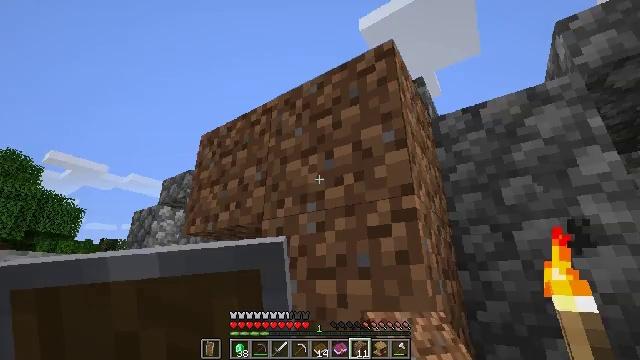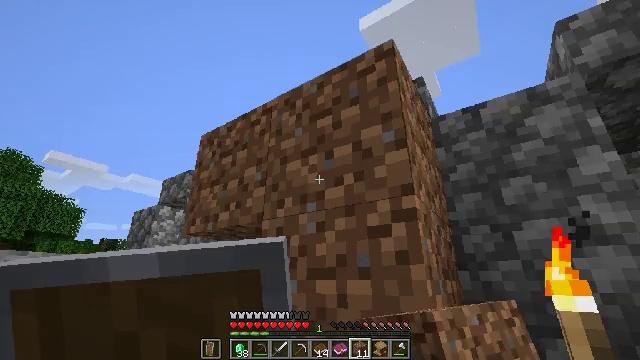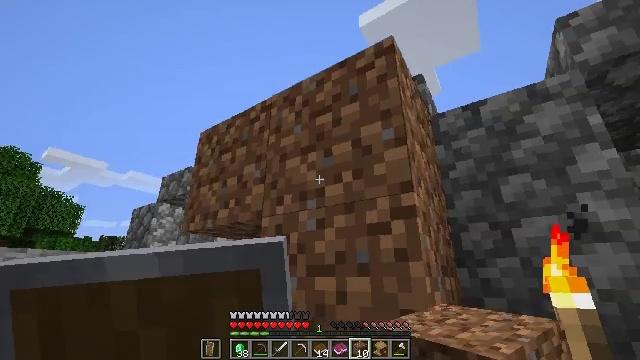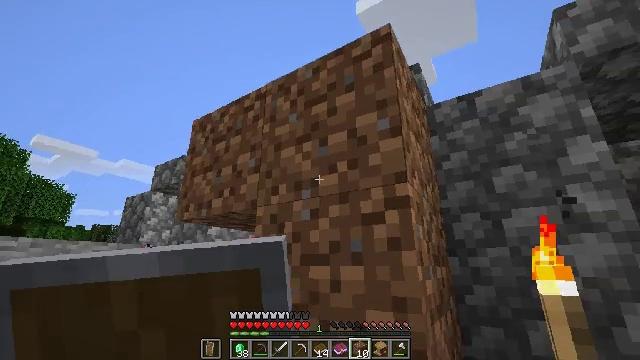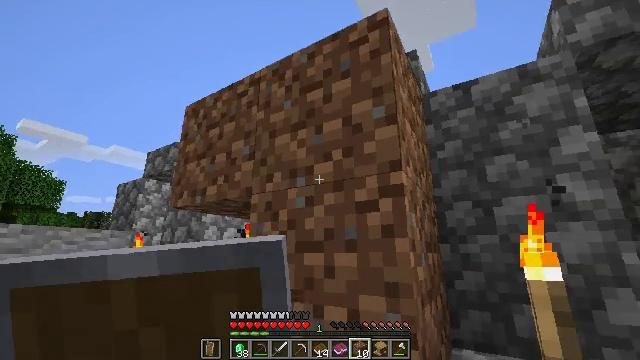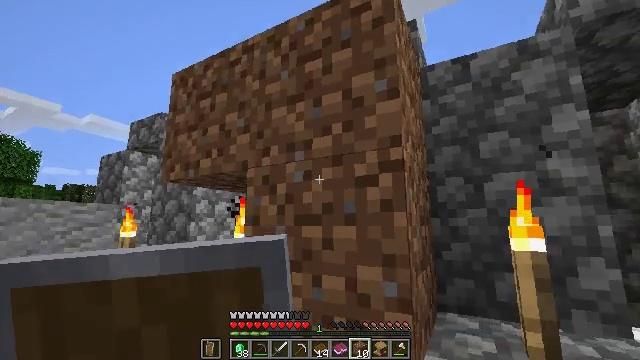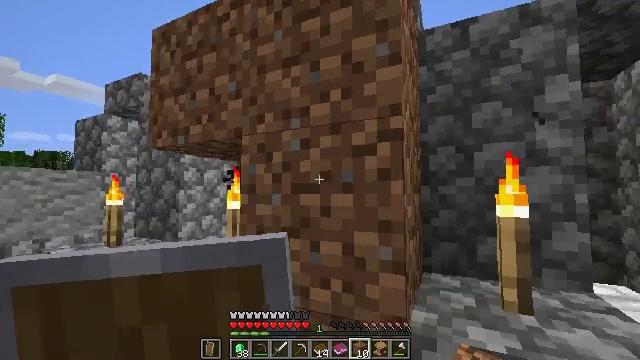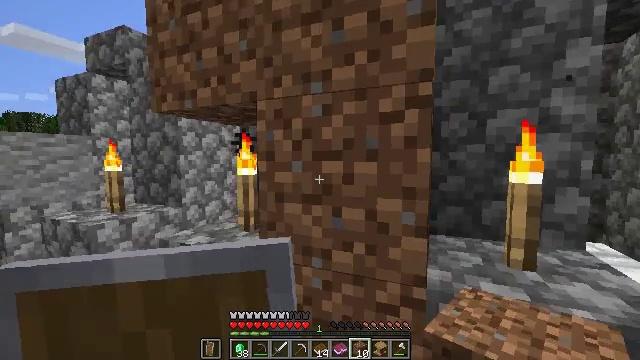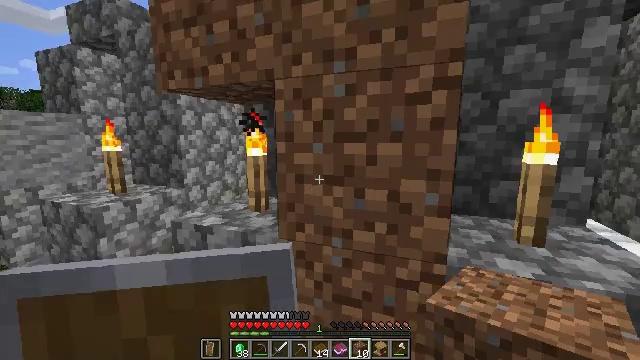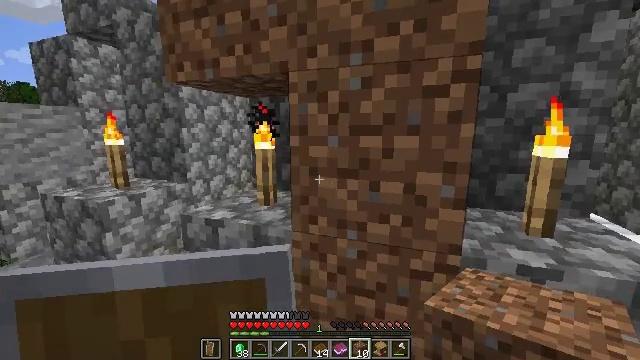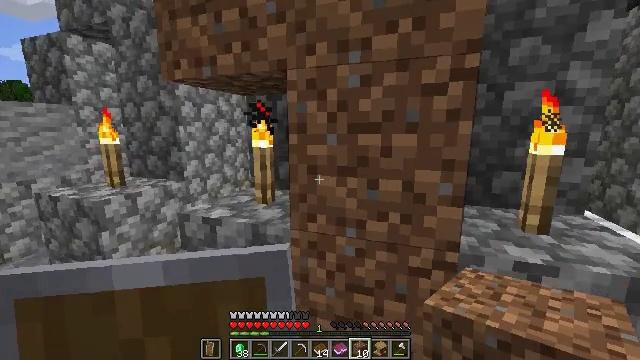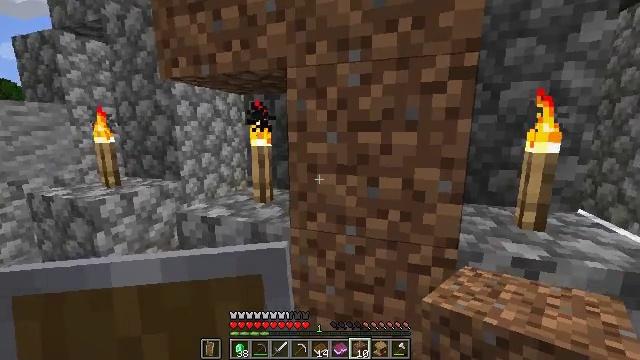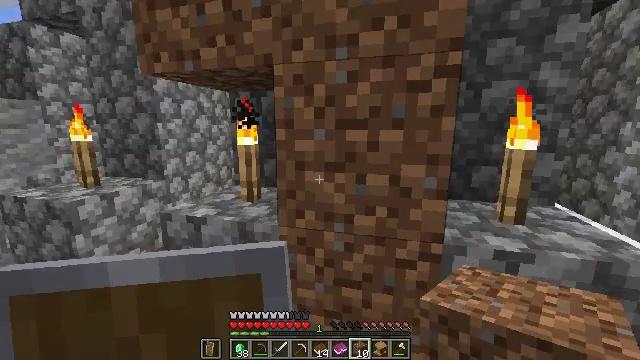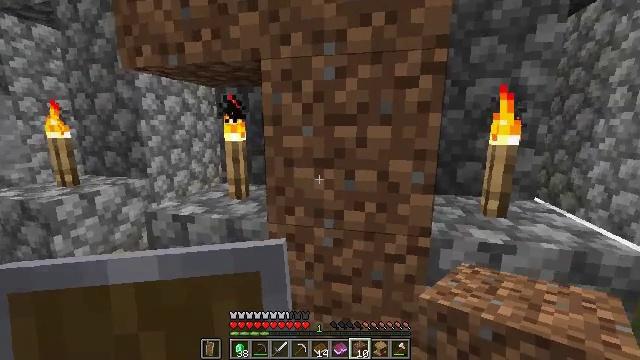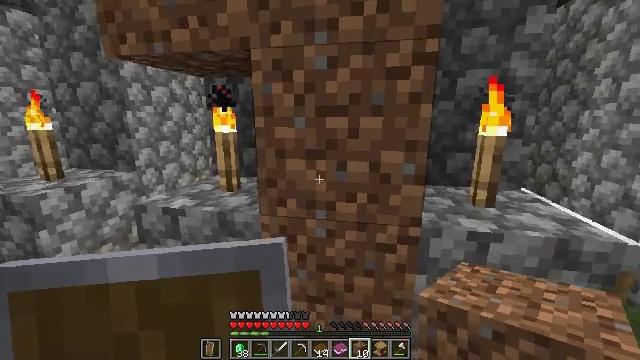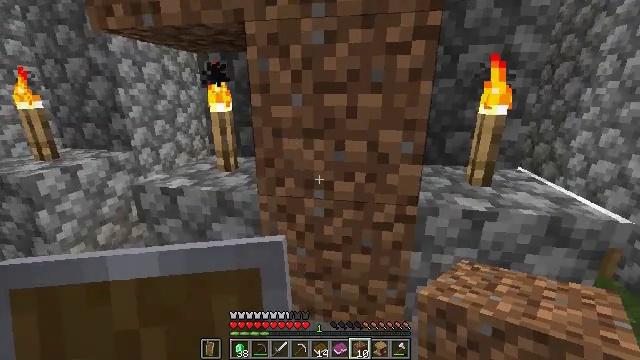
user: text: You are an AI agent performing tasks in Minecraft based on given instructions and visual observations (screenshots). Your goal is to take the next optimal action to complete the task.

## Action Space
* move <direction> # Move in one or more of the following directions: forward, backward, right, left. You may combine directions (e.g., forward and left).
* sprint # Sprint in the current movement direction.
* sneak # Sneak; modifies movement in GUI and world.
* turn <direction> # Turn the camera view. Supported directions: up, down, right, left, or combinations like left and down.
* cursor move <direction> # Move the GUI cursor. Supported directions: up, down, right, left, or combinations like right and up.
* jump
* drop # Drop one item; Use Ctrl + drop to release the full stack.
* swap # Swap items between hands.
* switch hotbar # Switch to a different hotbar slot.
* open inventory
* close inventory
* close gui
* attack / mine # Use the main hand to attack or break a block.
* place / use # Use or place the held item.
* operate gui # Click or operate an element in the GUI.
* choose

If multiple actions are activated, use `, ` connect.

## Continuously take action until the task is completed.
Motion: motion action
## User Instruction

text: Mine the andesite slab.
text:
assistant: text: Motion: no_op
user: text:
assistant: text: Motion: no_op
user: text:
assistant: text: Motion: turn right and down
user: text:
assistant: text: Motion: turn right and down
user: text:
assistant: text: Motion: move left, turn right and down
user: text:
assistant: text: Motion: move left, turn right and down
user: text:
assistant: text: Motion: move left, turn right and down
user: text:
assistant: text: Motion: turn right and down
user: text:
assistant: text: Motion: turn right and down
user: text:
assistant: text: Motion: no_op
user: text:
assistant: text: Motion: turn right
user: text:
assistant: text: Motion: turn right
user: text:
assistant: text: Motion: turn right
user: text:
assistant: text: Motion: turn right and down
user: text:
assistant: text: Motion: turn down
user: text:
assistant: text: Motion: turn down
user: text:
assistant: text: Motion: turn left and down
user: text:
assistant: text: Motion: turn left and down
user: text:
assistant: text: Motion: turn left and down
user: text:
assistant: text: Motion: turn left and down
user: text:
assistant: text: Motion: turn left
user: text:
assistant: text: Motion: no_op
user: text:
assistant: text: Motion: no_op
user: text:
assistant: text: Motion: turn down
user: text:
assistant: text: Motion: turn down
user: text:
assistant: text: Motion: turn left and down
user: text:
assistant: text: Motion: no_op
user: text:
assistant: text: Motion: no_op
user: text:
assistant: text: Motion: no_op
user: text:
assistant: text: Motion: no_op